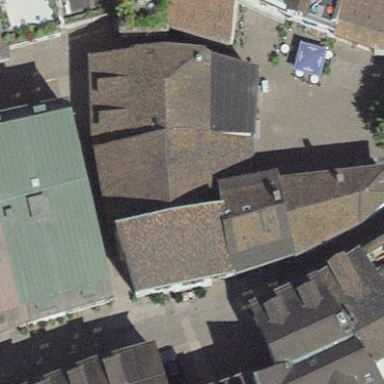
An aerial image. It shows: Building with tiled roof.